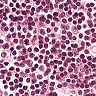
Metastatic tissue present: no